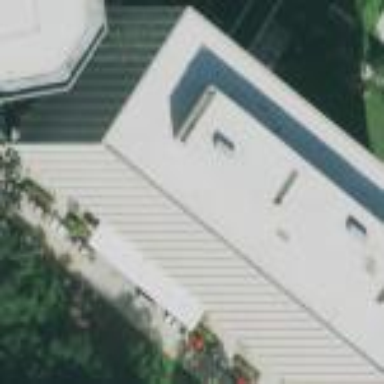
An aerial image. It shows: Commercial building.